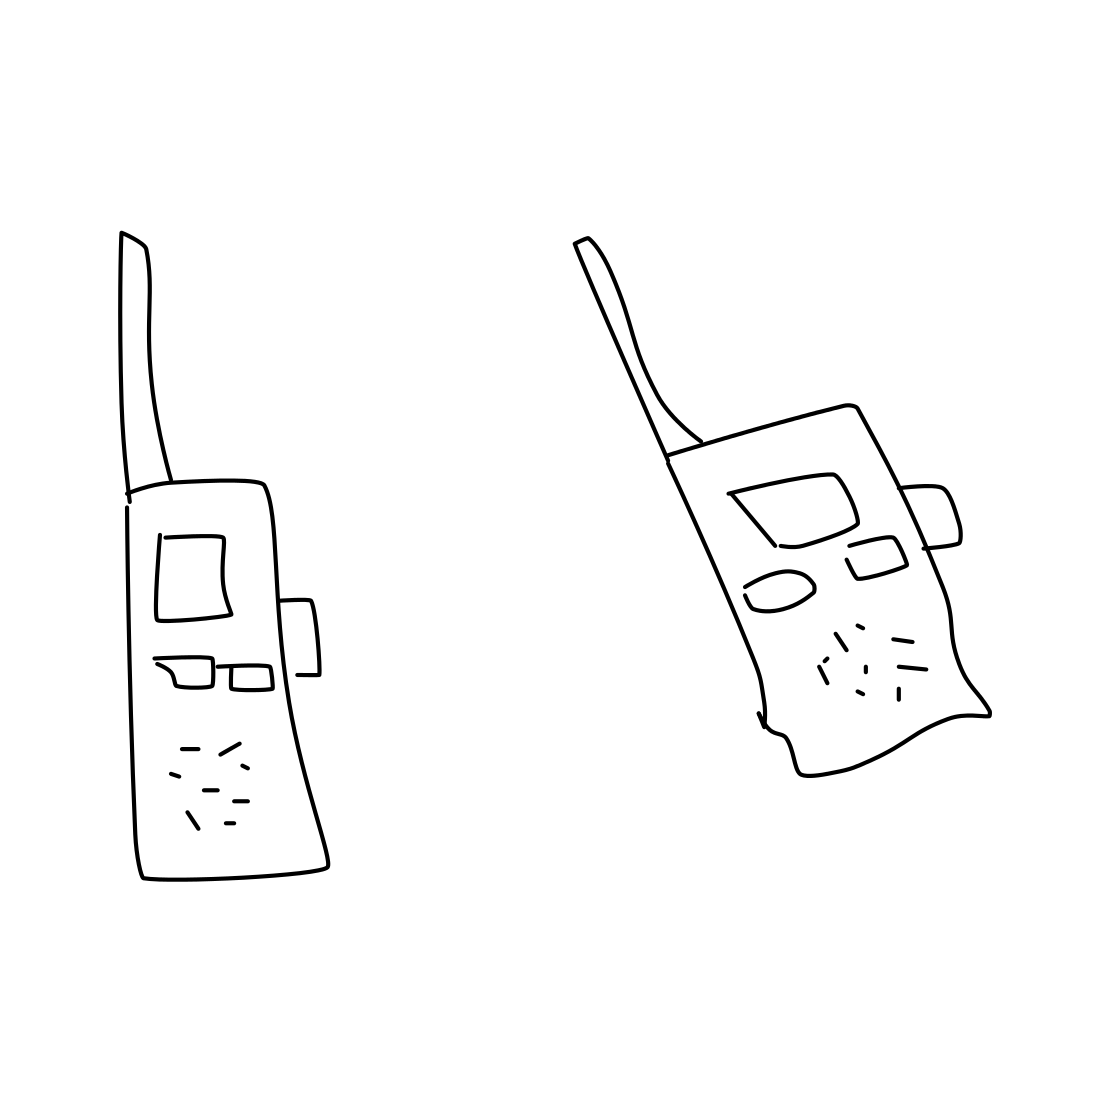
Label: walkie talkie